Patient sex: M
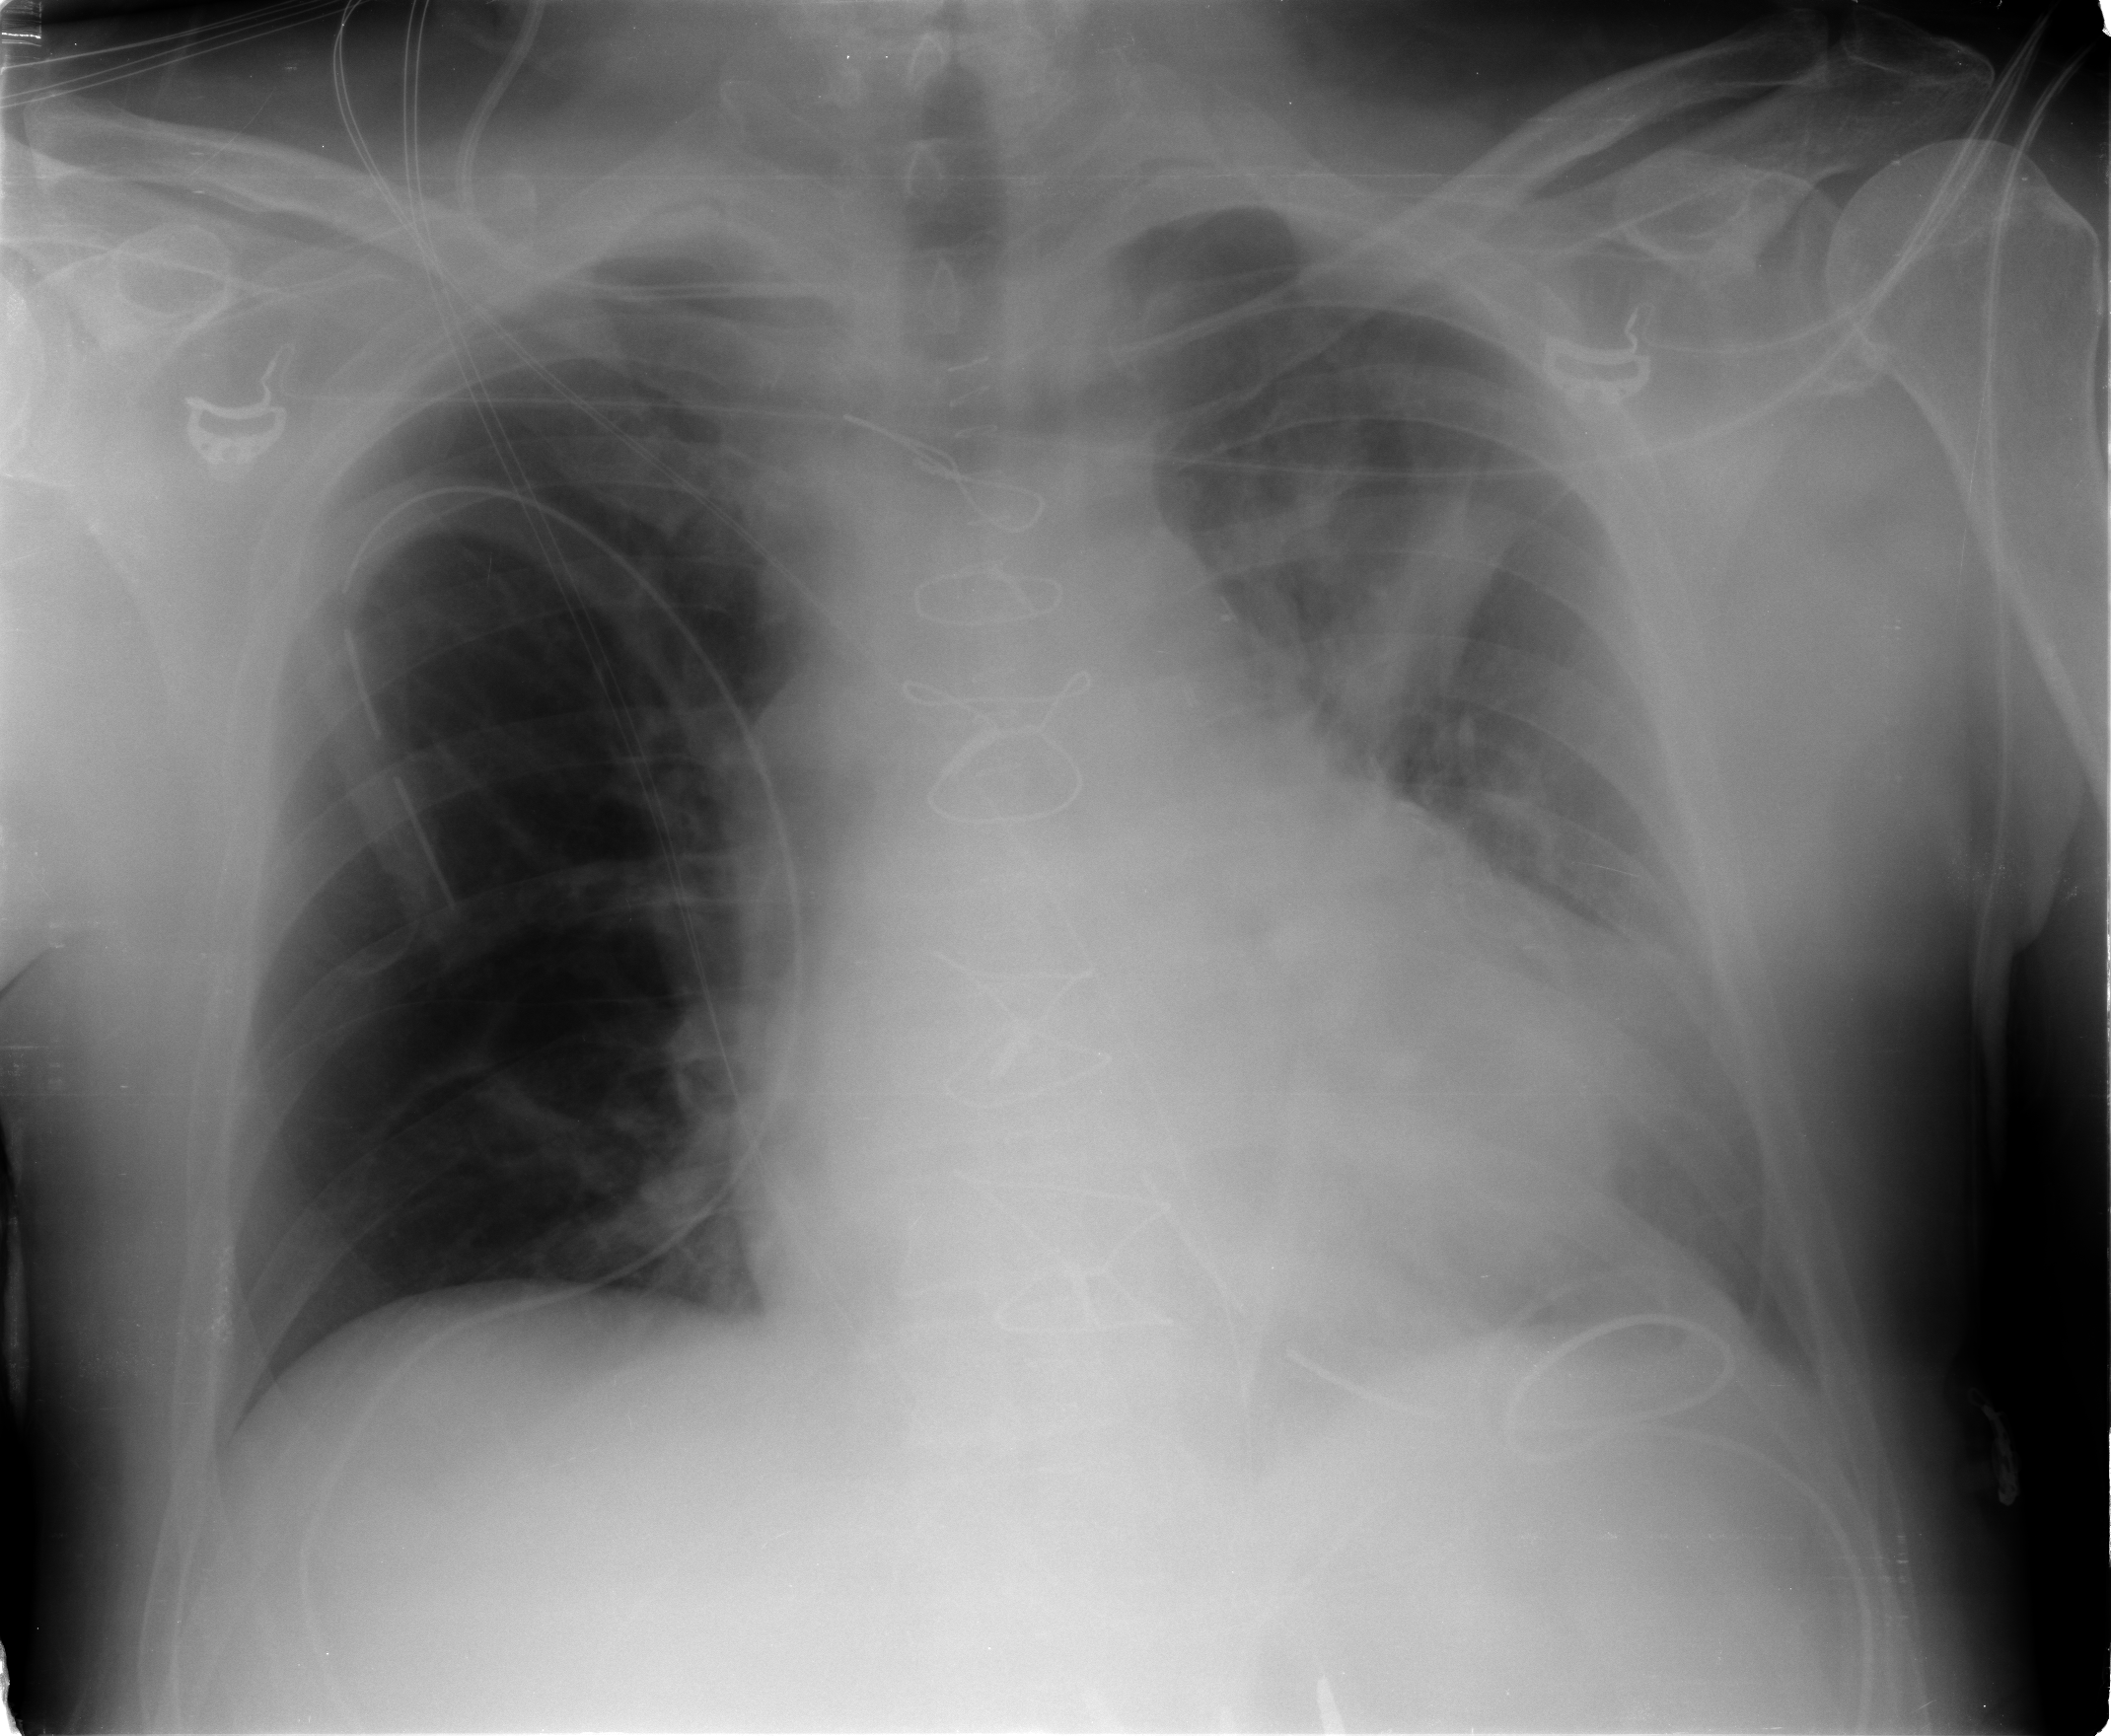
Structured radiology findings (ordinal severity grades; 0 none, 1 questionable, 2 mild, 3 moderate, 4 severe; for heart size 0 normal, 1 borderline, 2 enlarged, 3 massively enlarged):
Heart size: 3
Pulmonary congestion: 0
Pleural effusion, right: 0
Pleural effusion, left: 3
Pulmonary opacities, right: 0
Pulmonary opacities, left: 2
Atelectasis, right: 0
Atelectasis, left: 3